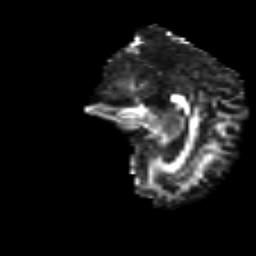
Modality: FA
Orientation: sagittal
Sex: female
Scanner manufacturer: siemens
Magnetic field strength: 3 T
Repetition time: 5 s
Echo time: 0.071 s